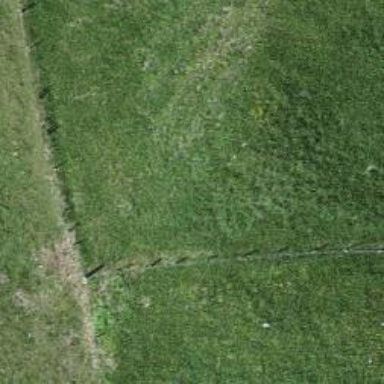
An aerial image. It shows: Fence.